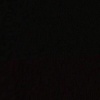
Label: space